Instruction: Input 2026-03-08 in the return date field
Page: home
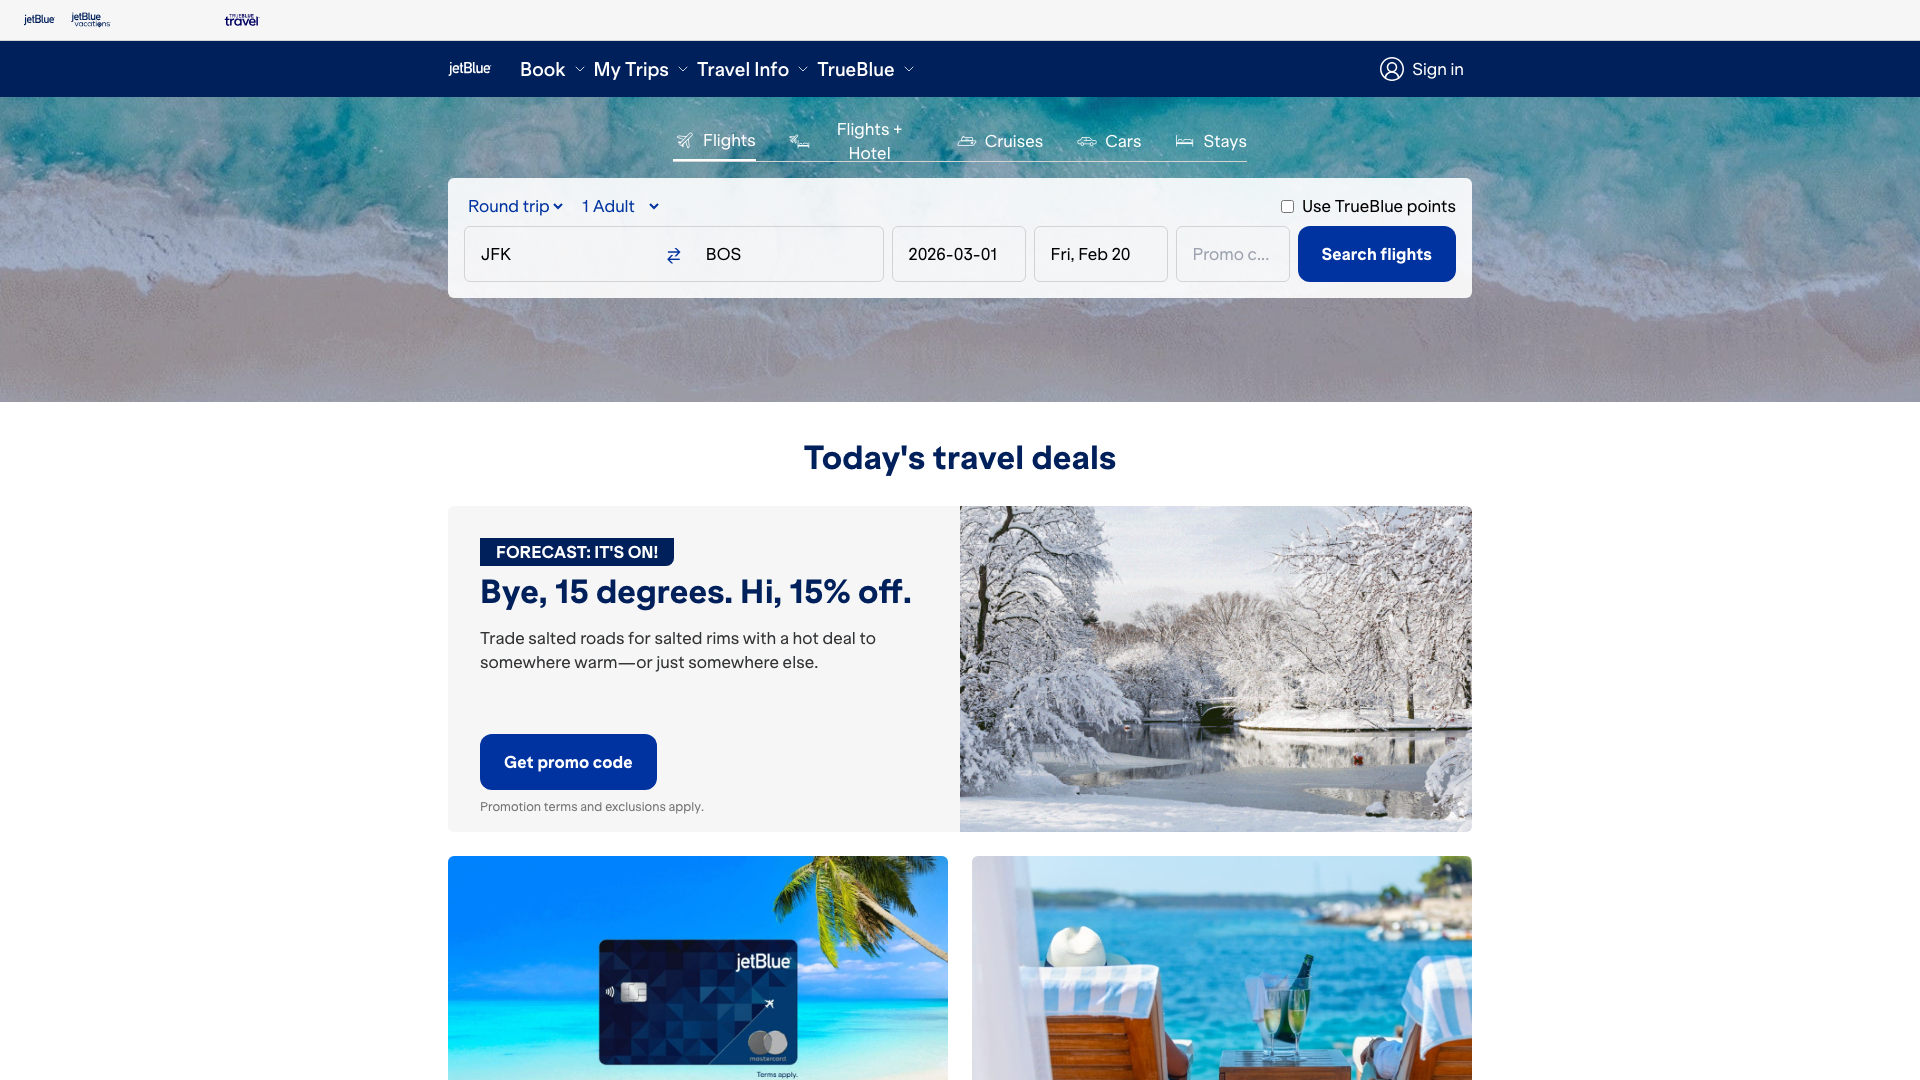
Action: type